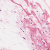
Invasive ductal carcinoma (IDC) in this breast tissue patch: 0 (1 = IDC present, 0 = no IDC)